Question: I'm working on a layout where my client would like the header section to be fixed and the content of the page to be 100% of the available height and scrollable when there is overflow (so the page itself never scrolls).

The issue I'm working through is that the content for the header section is different on every page and needs to have a flexible height in cases where the user-generated header content gets really long and needs to wrap so I can't really set a fixed height. Here's what I have currently (with a height on the header)
CSS:
'''
.header {
background-color: #ffff00;
border: 1px solid black;
position: fixed;
height: 100px;
top: 0;
left: 0;
right: 0;
z-index: 2;
}
.content {
background-color: #cccccc;
border: 1px solid black;
position: absolute;
top: 100px;
left: 0;
right: 0;
bottom: 0;
overflow: auto;
height: 100%;
}
'''
<URL>
It's a tricky layout - is this even possible? I'm sure this could be accomplished with Javascript but I'd really like to accomplish this with CSS if at all possible since the app will be quite large and I'd like something that is easy to maintain.
Thanks in advance for your help!
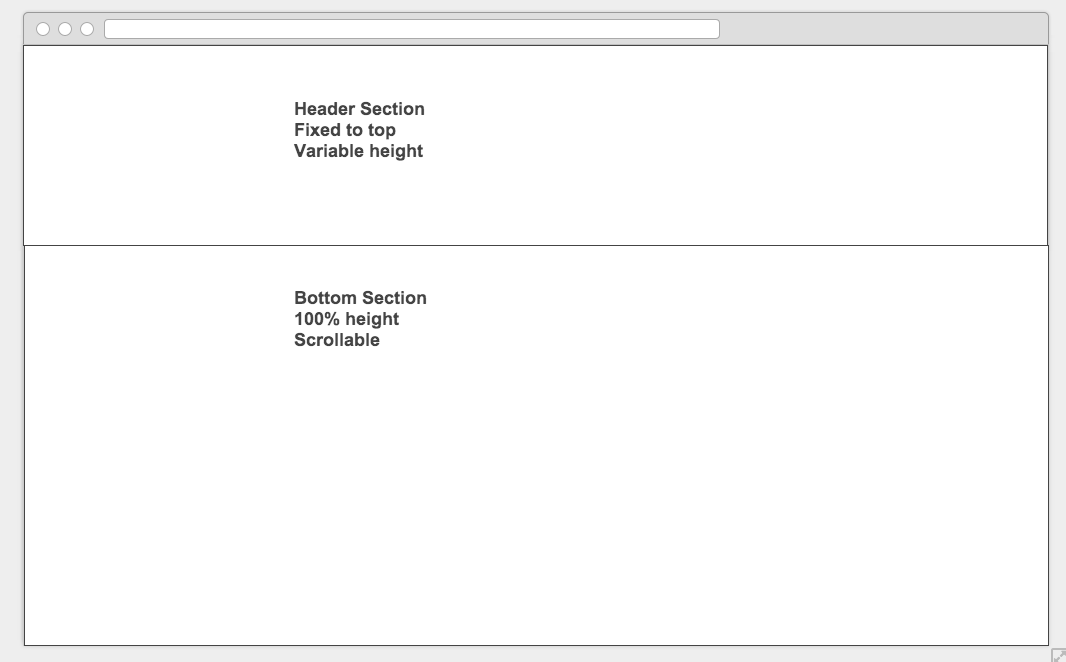
Answer: Working fiddle: <URL>
Toughest part is accounting for the variable height of the header.
If you don't want to use javascript you could try something like this:
Render your 'header' content twice. Once in an element with position fixed, and the second time as an element that's part of your normal document flow. By rendering the header a second time in the normal document flow your 'bottom section' will be effectively pushed down by the height of the header. You can fix the other header to the top of the screen as you originally were.